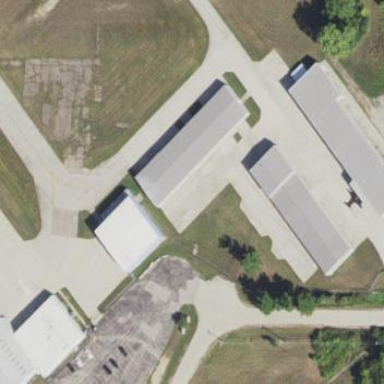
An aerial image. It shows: Hangar building at airport.